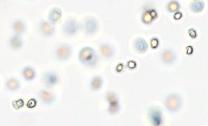
Label: Phaeocystis